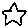
Label: star